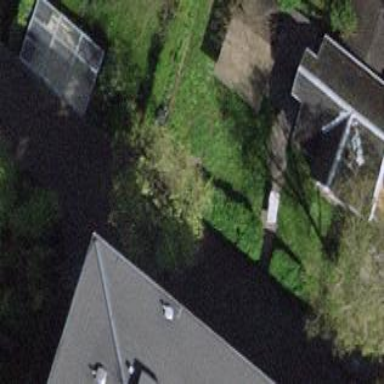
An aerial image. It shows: Garden enclosed by fence.